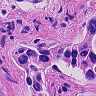
Metastatic tissue present: yes